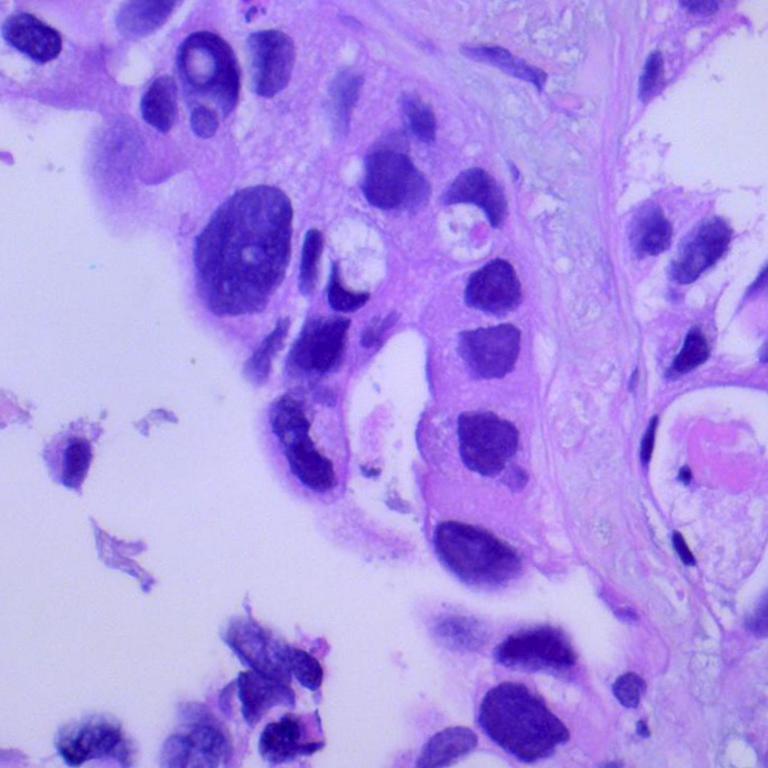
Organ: lung
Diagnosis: adenocarcinomas